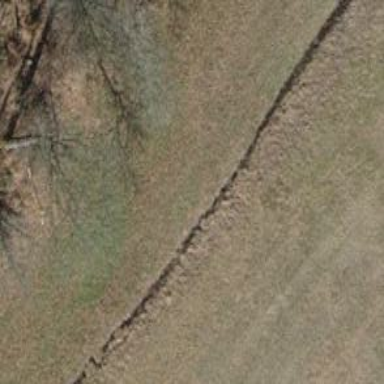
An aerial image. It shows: Ditch in the surroundings.